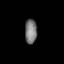
Tissue: lung
Cell type: Fibroblasts
Senescence score: 0.1595
Nuclear area (px): 294
Mean DAPI intensity: 119.551